Field crop: maize
Growth stage: 2
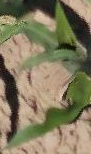
Species: maize